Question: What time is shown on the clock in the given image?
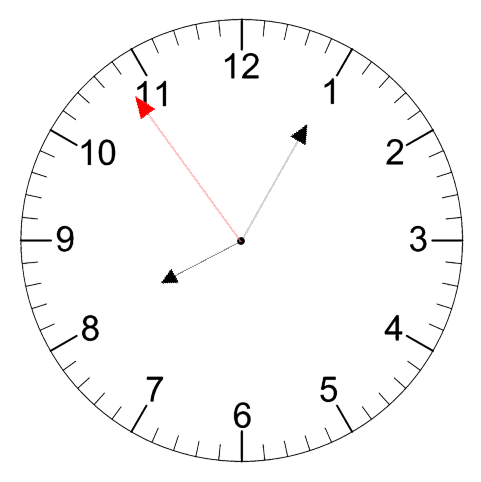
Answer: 08:04:54